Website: macys
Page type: delivery-shipping
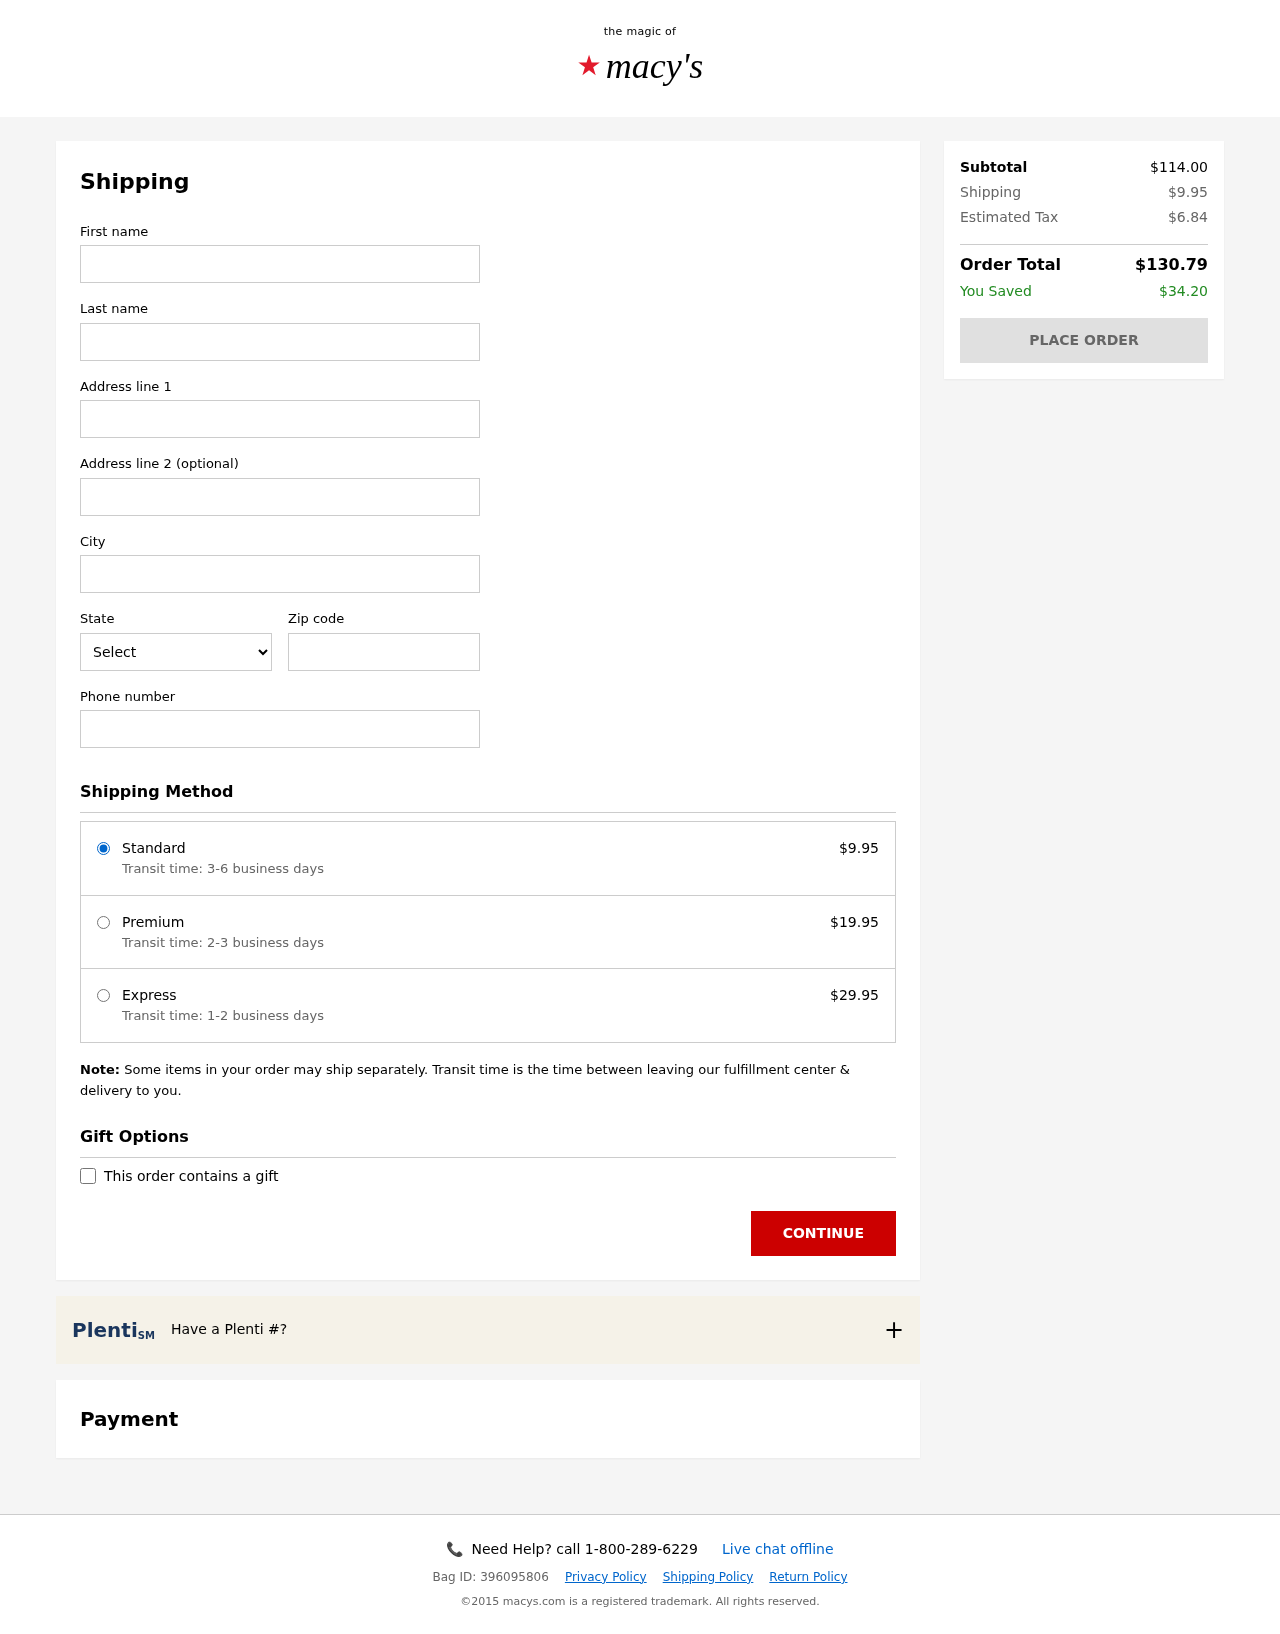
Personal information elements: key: PII_CITY
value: Lake Rhonda
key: PII_FIRSTNAME
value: Nicole
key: PII_LASTNAME
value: Bush
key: PII_PHONE
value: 5215182830
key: PII_POSTCODE
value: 52842
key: PII_STATE_ABBR
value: AR
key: PII_STREET
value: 161 Margaret Flats Suite 676
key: PII_STREET2
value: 07850 Suarez Heights
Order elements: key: ORDER_SHIPPING_COST
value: $9.95
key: ORDER_SHIPPING_PREMIUM
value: $19.95
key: ORDER_SHIPPING_EXPRESS
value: $29.95
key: ORDER_SUBTOTAL
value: $114.00
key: ORDER_TAX
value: $6.84
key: ORDER_TOTAL
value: $130.79
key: ORDER_SAVINGS
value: $34.20